Question: I am trying to make the div tags in my HTML a percent of the size of the parent div, without being too small or too large. What I get when I check the size of the div with this code:
'''
#main {
width: 800px;
height: 800px;
margin: 0 auto;
}
.sidebar {
width: 31%;
margin-right: 1%;
margin-left: 2%;
}
.content {
width: 61%;
margin-right: 2%;
margin-left: 1%;
}
.sidebar, .content {
background: #888;
height: 100%;
float: left;
border-radius: 4px;
color: #FFF;
font-family: Helvetica;
text-align: center;
}
.sidebar_inner, .content_inner {
height: 100%;
width: 100%;
padding: 0%;
font-size: 1em;
background-color: black;
}
'''
'''
<div id="main">
<div class="sidebar">
<div class="sidebar_inner">
<h1>Hello!</h1>
</div>
</div>
<div class="content">
<div class="content_inner">
<h1>Hello again!</h1>
</div>
</div>
</div>
'''

The blue box is the inner div tag. Here is a better picture of the problem
<URL>
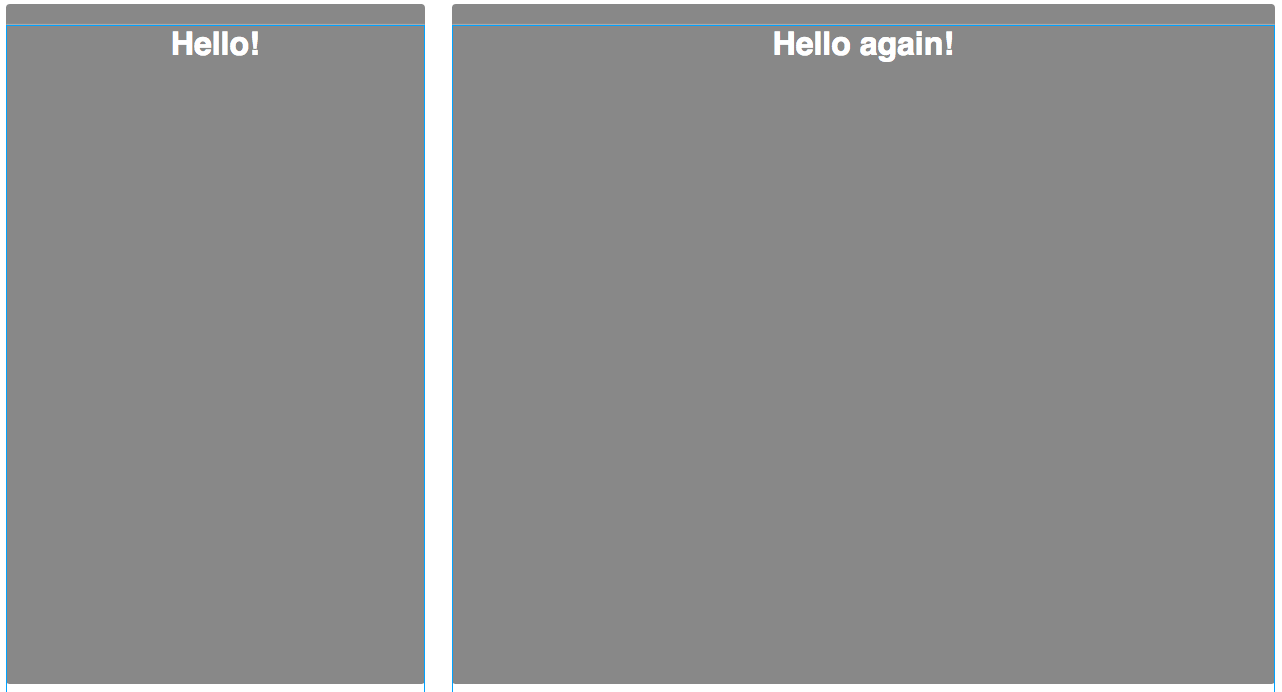
Answer: The problem is 'h1 margin'. Browsers have default style for line heights, margins and font sizes of headings, and so on. However, you can solve your problem by giving 'margin:0;' to the 'h1' element or use <URL> to solve your problem.
'''
h1
{
margin:0;
padding:0;
}
'''
'''
#main {
width: 800px;
height: 800px;
margin: 0 auto;
}
.sidebar {
width: 31%;
margin-right: 1%;
margin-left: 2%;
}
.content {
width: 61%;
margin-right: 2%;
margin-left: 1%;
}
.sidebar, .content {
background: #888;
height: 100%;
float: left;
border-radius: 4px;
color: #FFF;
font-family: Helvetica;
text-align: center;
}
.sidebar_inner, .content_inner {
height: 100%;
width: 100%;
padding: 0%;
font-size: 1em;
background-color: black;
}
h1
{
margin:0;
padding:0;
}
'''
'''
<div id="main">
<div class="sidebar">
<div class="sidebar_inner">
<h1>Hello!</h1>
</div>
</div>
<div class="content">
<div class="content_inner">
<h1>Hello again!</h1>
</div>
</div>
</div>
'''